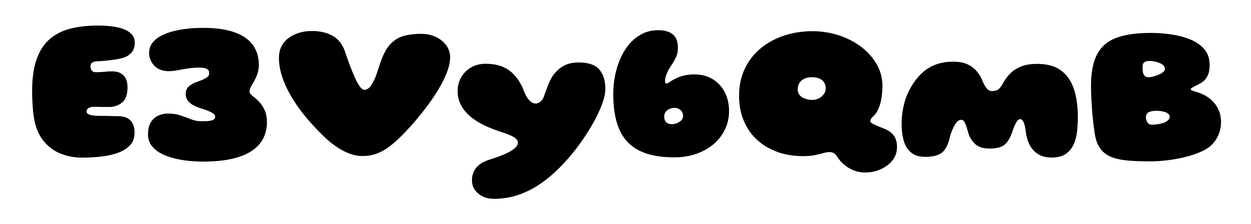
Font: Gluten_Black